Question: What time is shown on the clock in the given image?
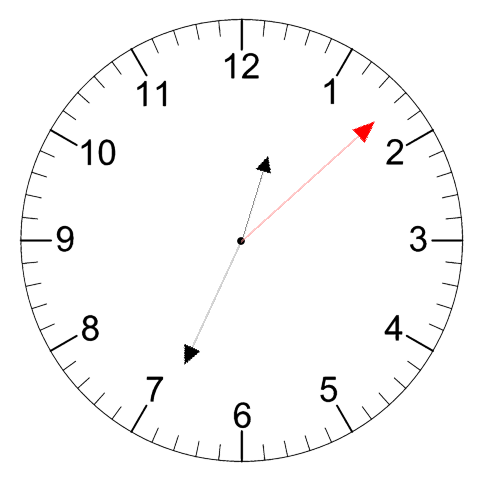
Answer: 12:34:08